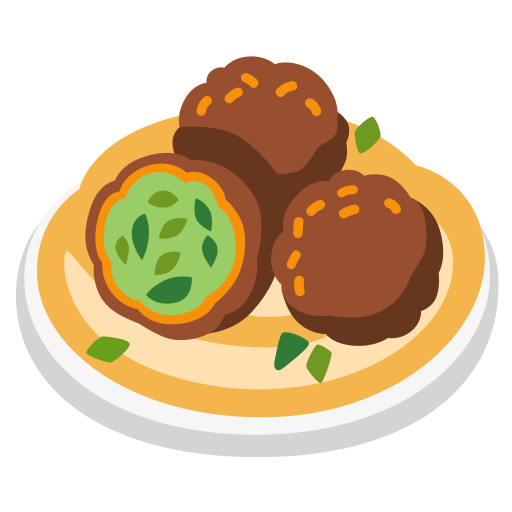
Emoji: 🧆